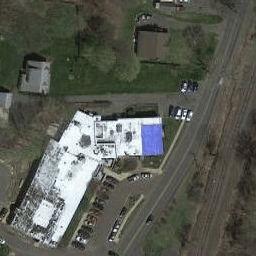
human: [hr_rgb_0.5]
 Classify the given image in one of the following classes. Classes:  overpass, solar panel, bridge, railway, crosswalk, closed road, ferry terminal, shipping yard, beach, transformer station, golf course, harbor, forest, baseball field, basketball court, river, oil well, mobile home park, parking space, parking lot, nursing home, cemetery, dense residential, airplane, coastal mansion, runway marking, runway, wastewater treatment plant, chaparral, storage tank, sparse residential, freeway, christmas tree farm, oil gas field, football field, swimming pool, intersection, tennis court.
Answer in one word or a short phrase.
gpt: nursing home